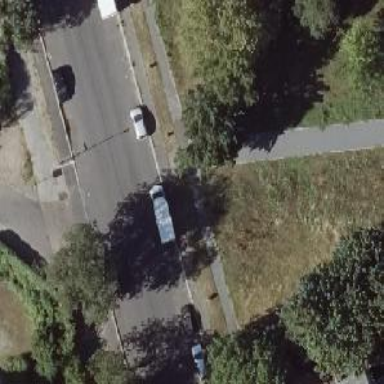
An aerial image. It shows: Residential road with asphalt surface and cycle track.